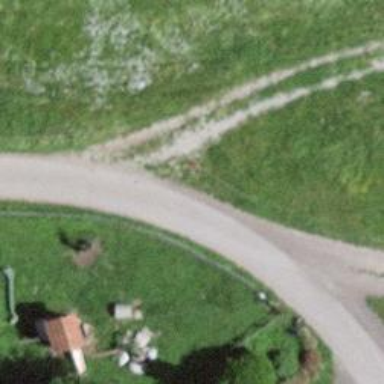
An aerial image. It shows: Unpaved track road.